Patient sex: M
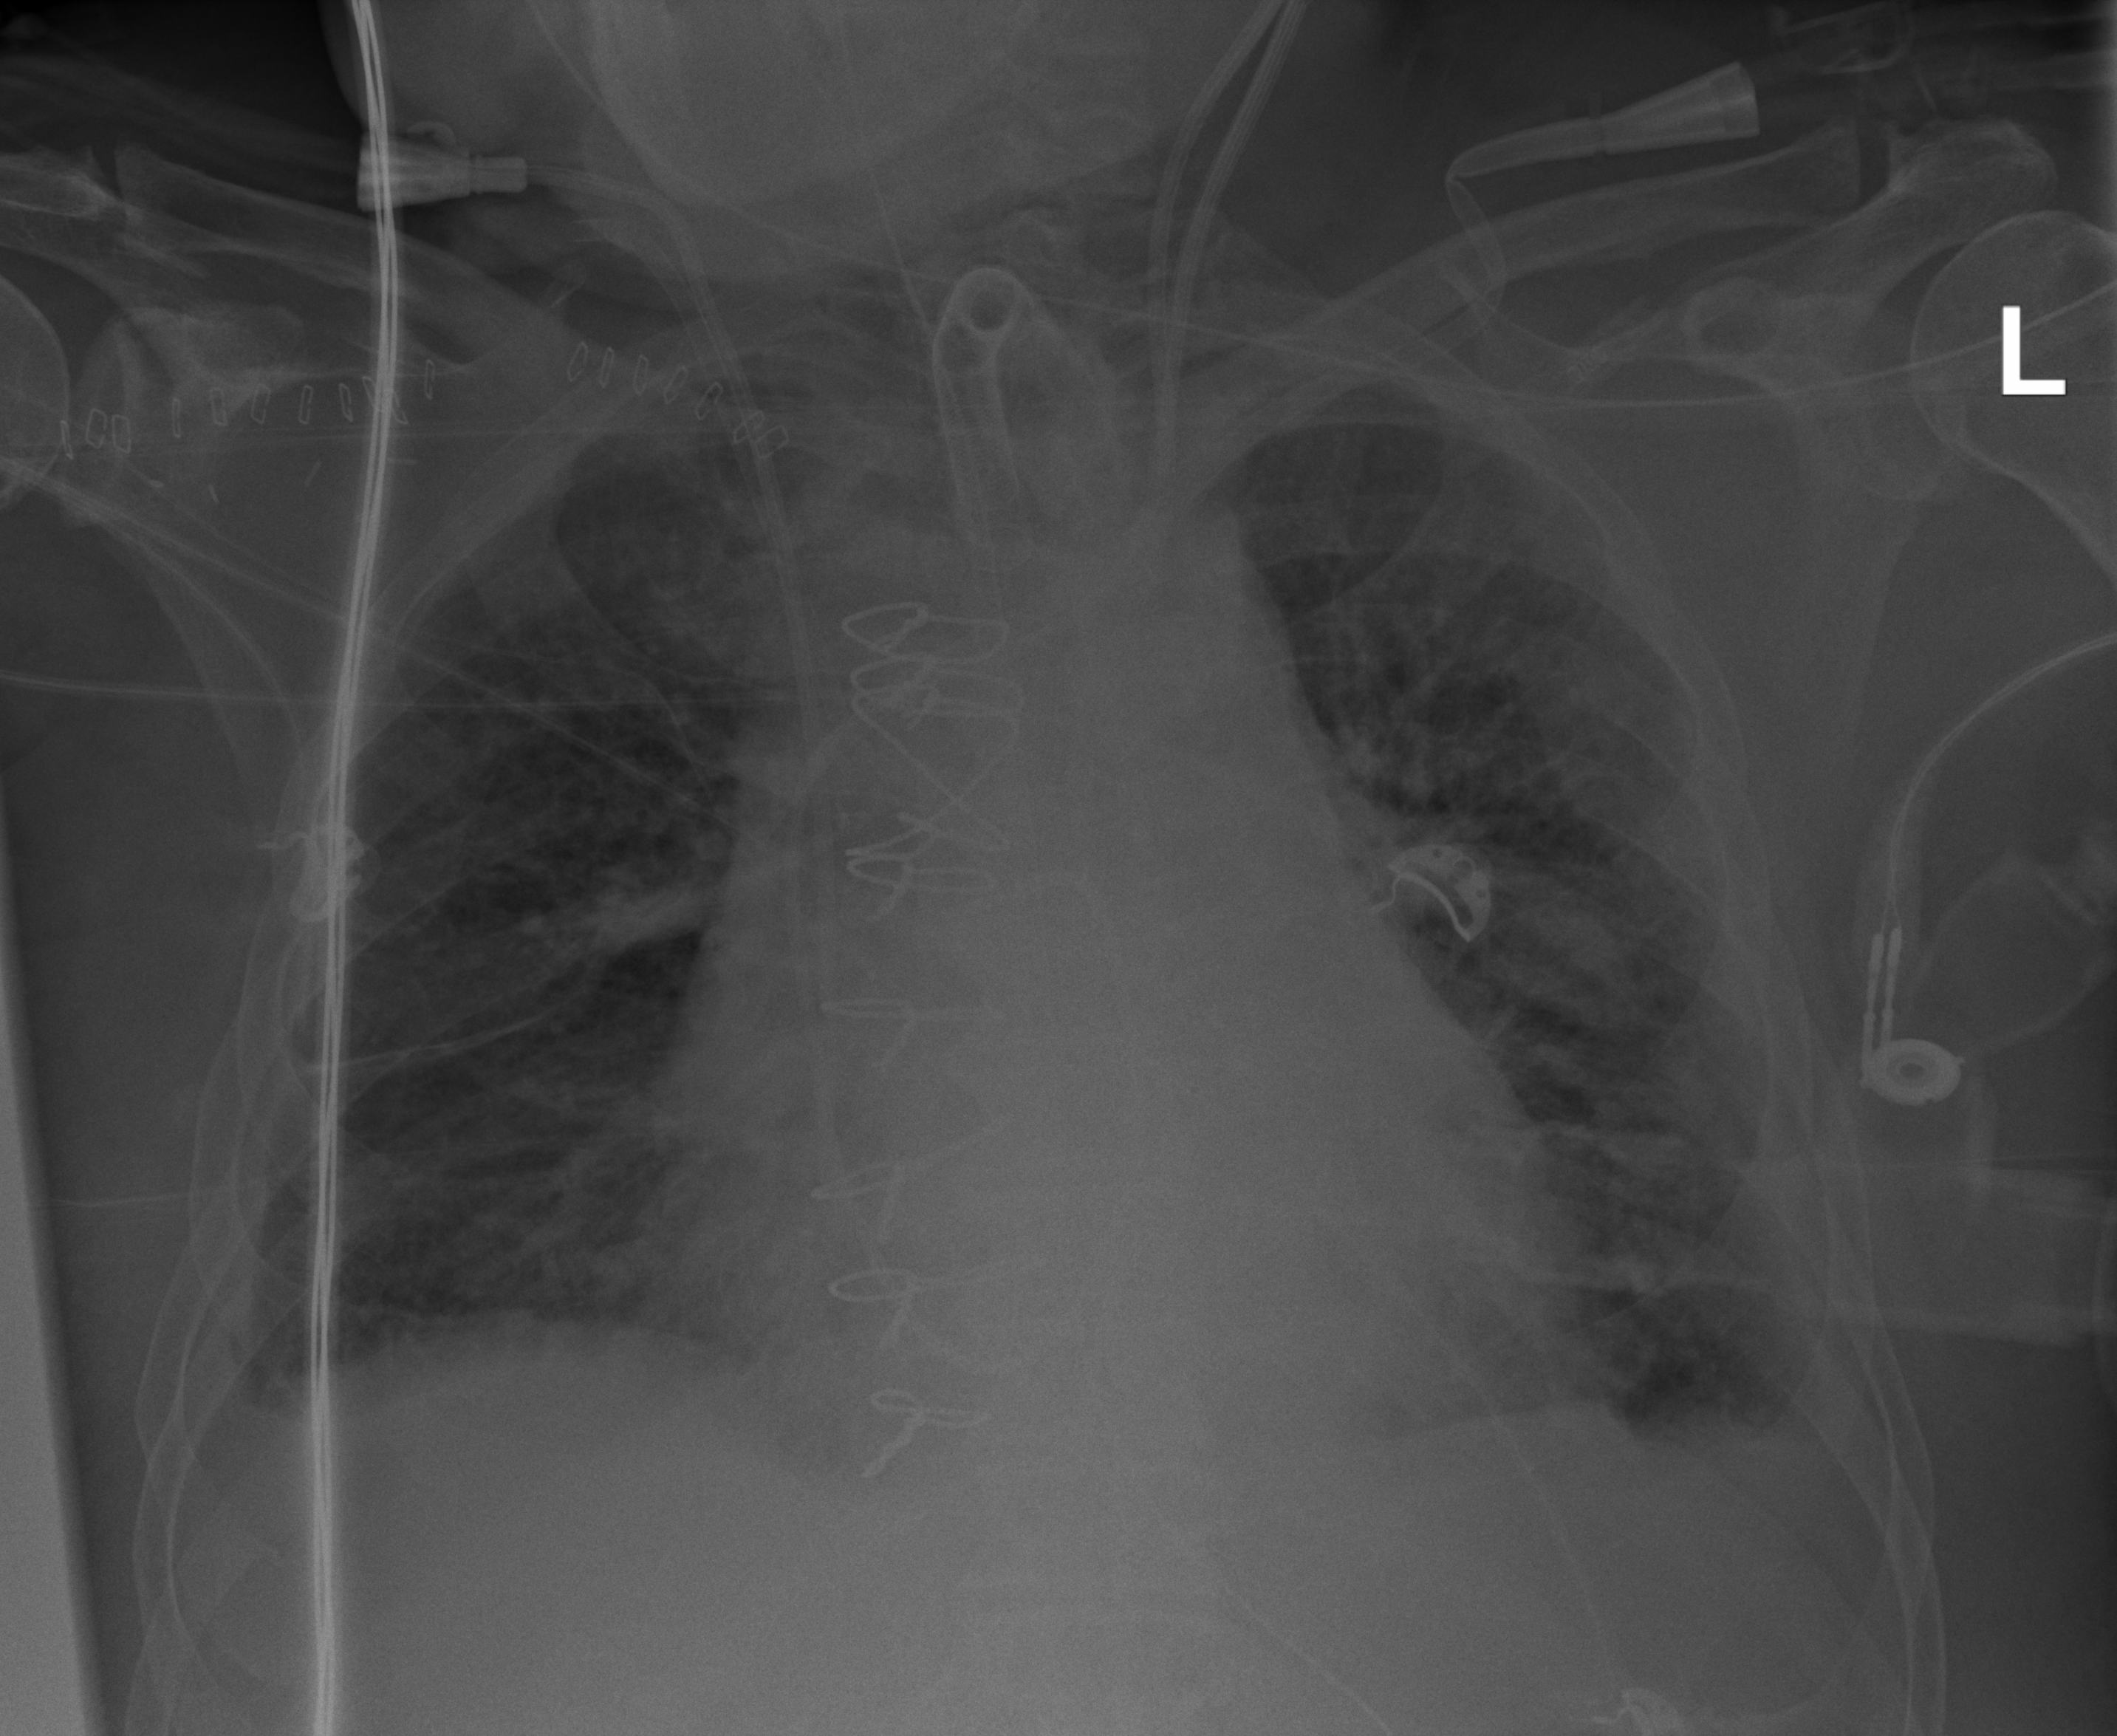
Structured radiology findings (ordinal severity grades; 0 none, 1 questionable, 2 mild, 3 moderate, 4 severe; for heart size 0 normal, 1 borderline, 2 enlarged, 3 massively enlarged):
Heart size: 2
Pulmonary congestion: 3
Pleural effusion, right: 2
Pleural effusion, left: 2
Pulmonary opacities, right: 2
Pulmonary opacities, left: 2
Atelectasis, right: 2
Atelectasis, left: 2